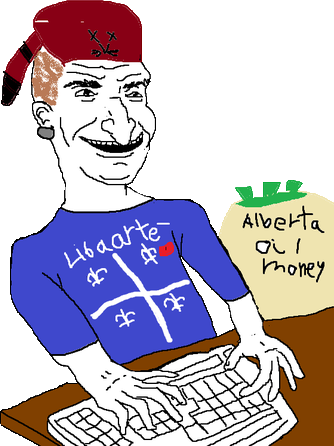
Label: 5_Bruce